Question: I want to create a list of actions (each of which is a component) conditionally if the object variable 'store.plan' is not empty, I have tried 'v-if' which works well for rendering but not for creating the component.
I get an error:
'Uncaught (in promise) TypeError: action is undefined'
The full code of this component can be found <URL>.
Can you please tell me how can I handle this problem? thanks in advance.

'''
<template>
<div class="planlist" v-if="parse">
<ul id="planOl">
<Action
v-for="action in store.plan"
:action_id="action.act_id"
:actor="action.actor"
:color="action.color"
:size="action.size"
:lego_name="action.lego"
:pick_pos="action.pick"
:place_pos="action.place"
:blocked="action.blocked"
:status="action.status"
:key="action.act_id"
/>
</ul>
</div>
</template>
<script>
import Action from '../components/Action.vue';
import { store } from '../js/store.js'
export default {
name: 'Plan',
data() {
return {
store,
}
},
computed: {
parse() {
if (store.plan.length > 0) {
return true;
}
return false;
}
},
components: {Action}
}
</script>
'''
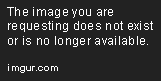
Answer: Did you try with <URL>:
'''
parse() {
return store?.plan?.length > 0 ? true : false
}
'''
and don't mix v-if and v-for. Try to create wrapper div with v-if around your component:
'''
<ul id="planOl">
<div v-if="parse">
<Action
v-for="action in store.plan"
:action_id="action.act_id"
:actor="action.actor"
:color="action.color"
:size="action.size"
:lego_name="action.lego"
:pick_pos="action.pick"
:place_pos="action.place"
:blocked="action.blocked"
:status="action.status"
:key="action.act_id"
/>
</div>
</ul>
'''